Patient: sex F, age 68
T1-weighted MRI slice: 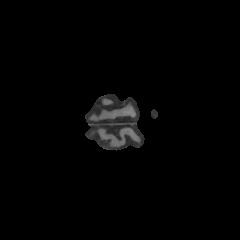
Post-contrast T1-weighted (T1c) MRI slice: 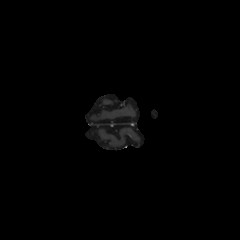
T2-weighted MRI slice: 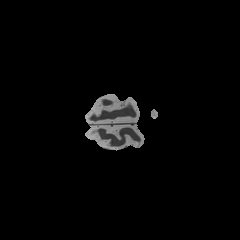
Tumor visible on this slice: no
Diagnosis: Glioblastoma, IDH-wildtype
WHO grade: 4